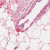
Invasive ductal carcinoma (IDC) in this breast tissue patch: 0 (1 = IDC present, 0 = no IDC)